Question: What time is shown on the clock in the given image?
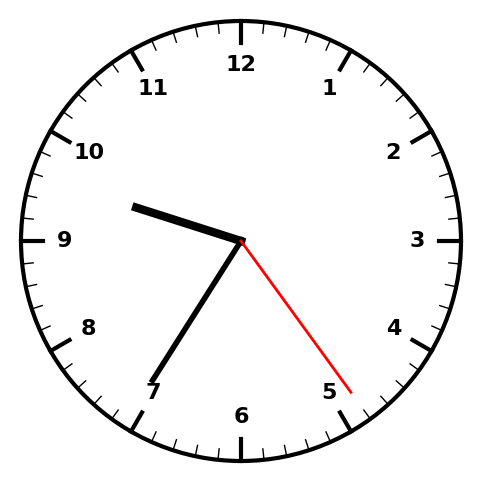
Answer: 09:35:24